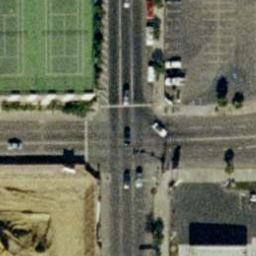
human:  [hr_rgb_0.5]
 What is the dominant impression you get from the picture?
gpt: intersection